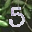
Label: 5